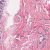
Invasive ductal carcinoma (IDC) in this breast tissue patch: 0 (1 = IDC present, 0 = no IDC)